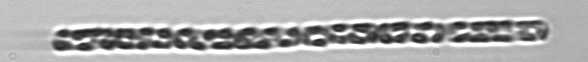
Label: Dactyliosolen_fragilissimus